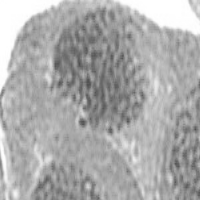
Label: prophase